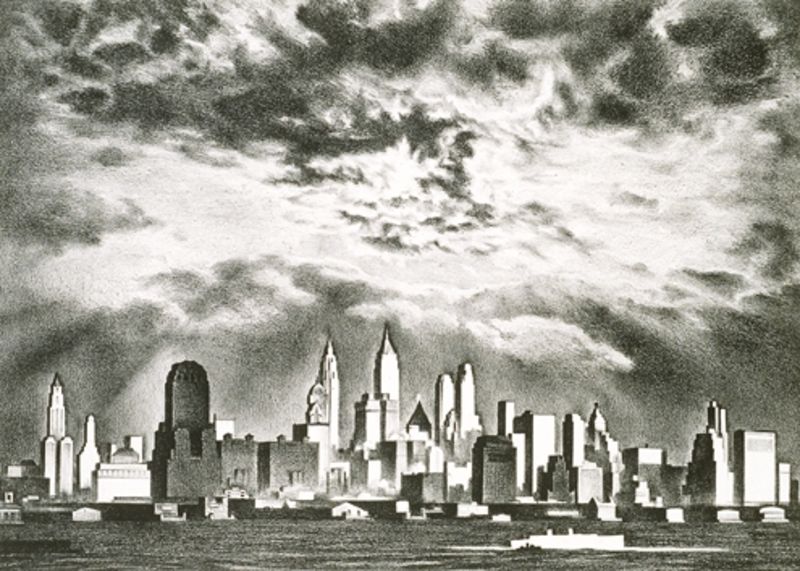
Titel: Storm Clouds Over Manhattan, Storm Clouds Over Manhattan
Künstler: Louis Lozowick
Standort: Amherst (Massachusetts, USA)
Institution: Mead Art Museum, Amherst College
Schlagwörter: white, black, print, clouds, sky, sea, water, houses, drawing, buildings, harbor, harbour, towers, skyline, sky scraper